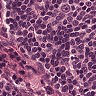
Metastatic tissue present: no